Question: I have another issue with PrimeNg. I need to turn of a border after click on button. I have tried a lot of ways:
'''
host: {
::ng-deep .ui-button-icon-only{
border: none!important;
background-color: transparent!important;
outline: none!important;
}
}
'''
It's not working, even if I add ':focus', same to '.ng-star-inserted' and 'ng-star-inserted:focus'
'''
*:focus {
outline: none!important;
border: 0!important;
}
'''
That snippet is not working either, creating a new scss clss named nofocus and added to button give us zero effect. And there I have:

I'm talking about that border around after click.
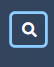
Answer: you need to add 'box-shadow:none' to element for disappear border
'''
host: {
::ng-deep .ui-button:focus, ::ng-deep .ui-button:enabled:focus{
box-shadow:none;
-webkit-box-shadow:none;
-moz-box-shadow:none;
}
}
'''